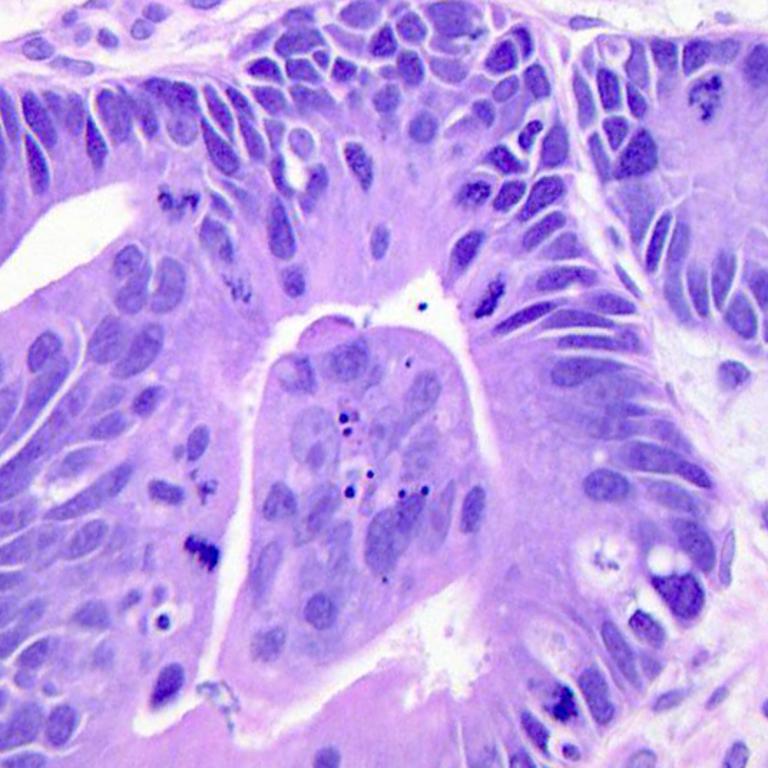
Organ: colon
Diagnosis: adenocarcinomas